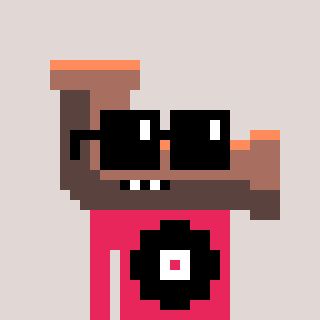
a pixel art character with square black sunglasses, a pipe-shaped head and a redpinkish-colored body on a warm background